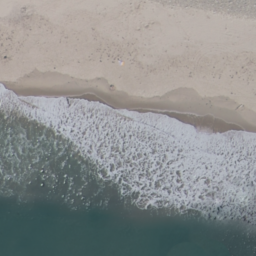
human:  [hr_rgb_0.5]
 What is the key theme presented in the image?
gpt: beach